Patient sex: M
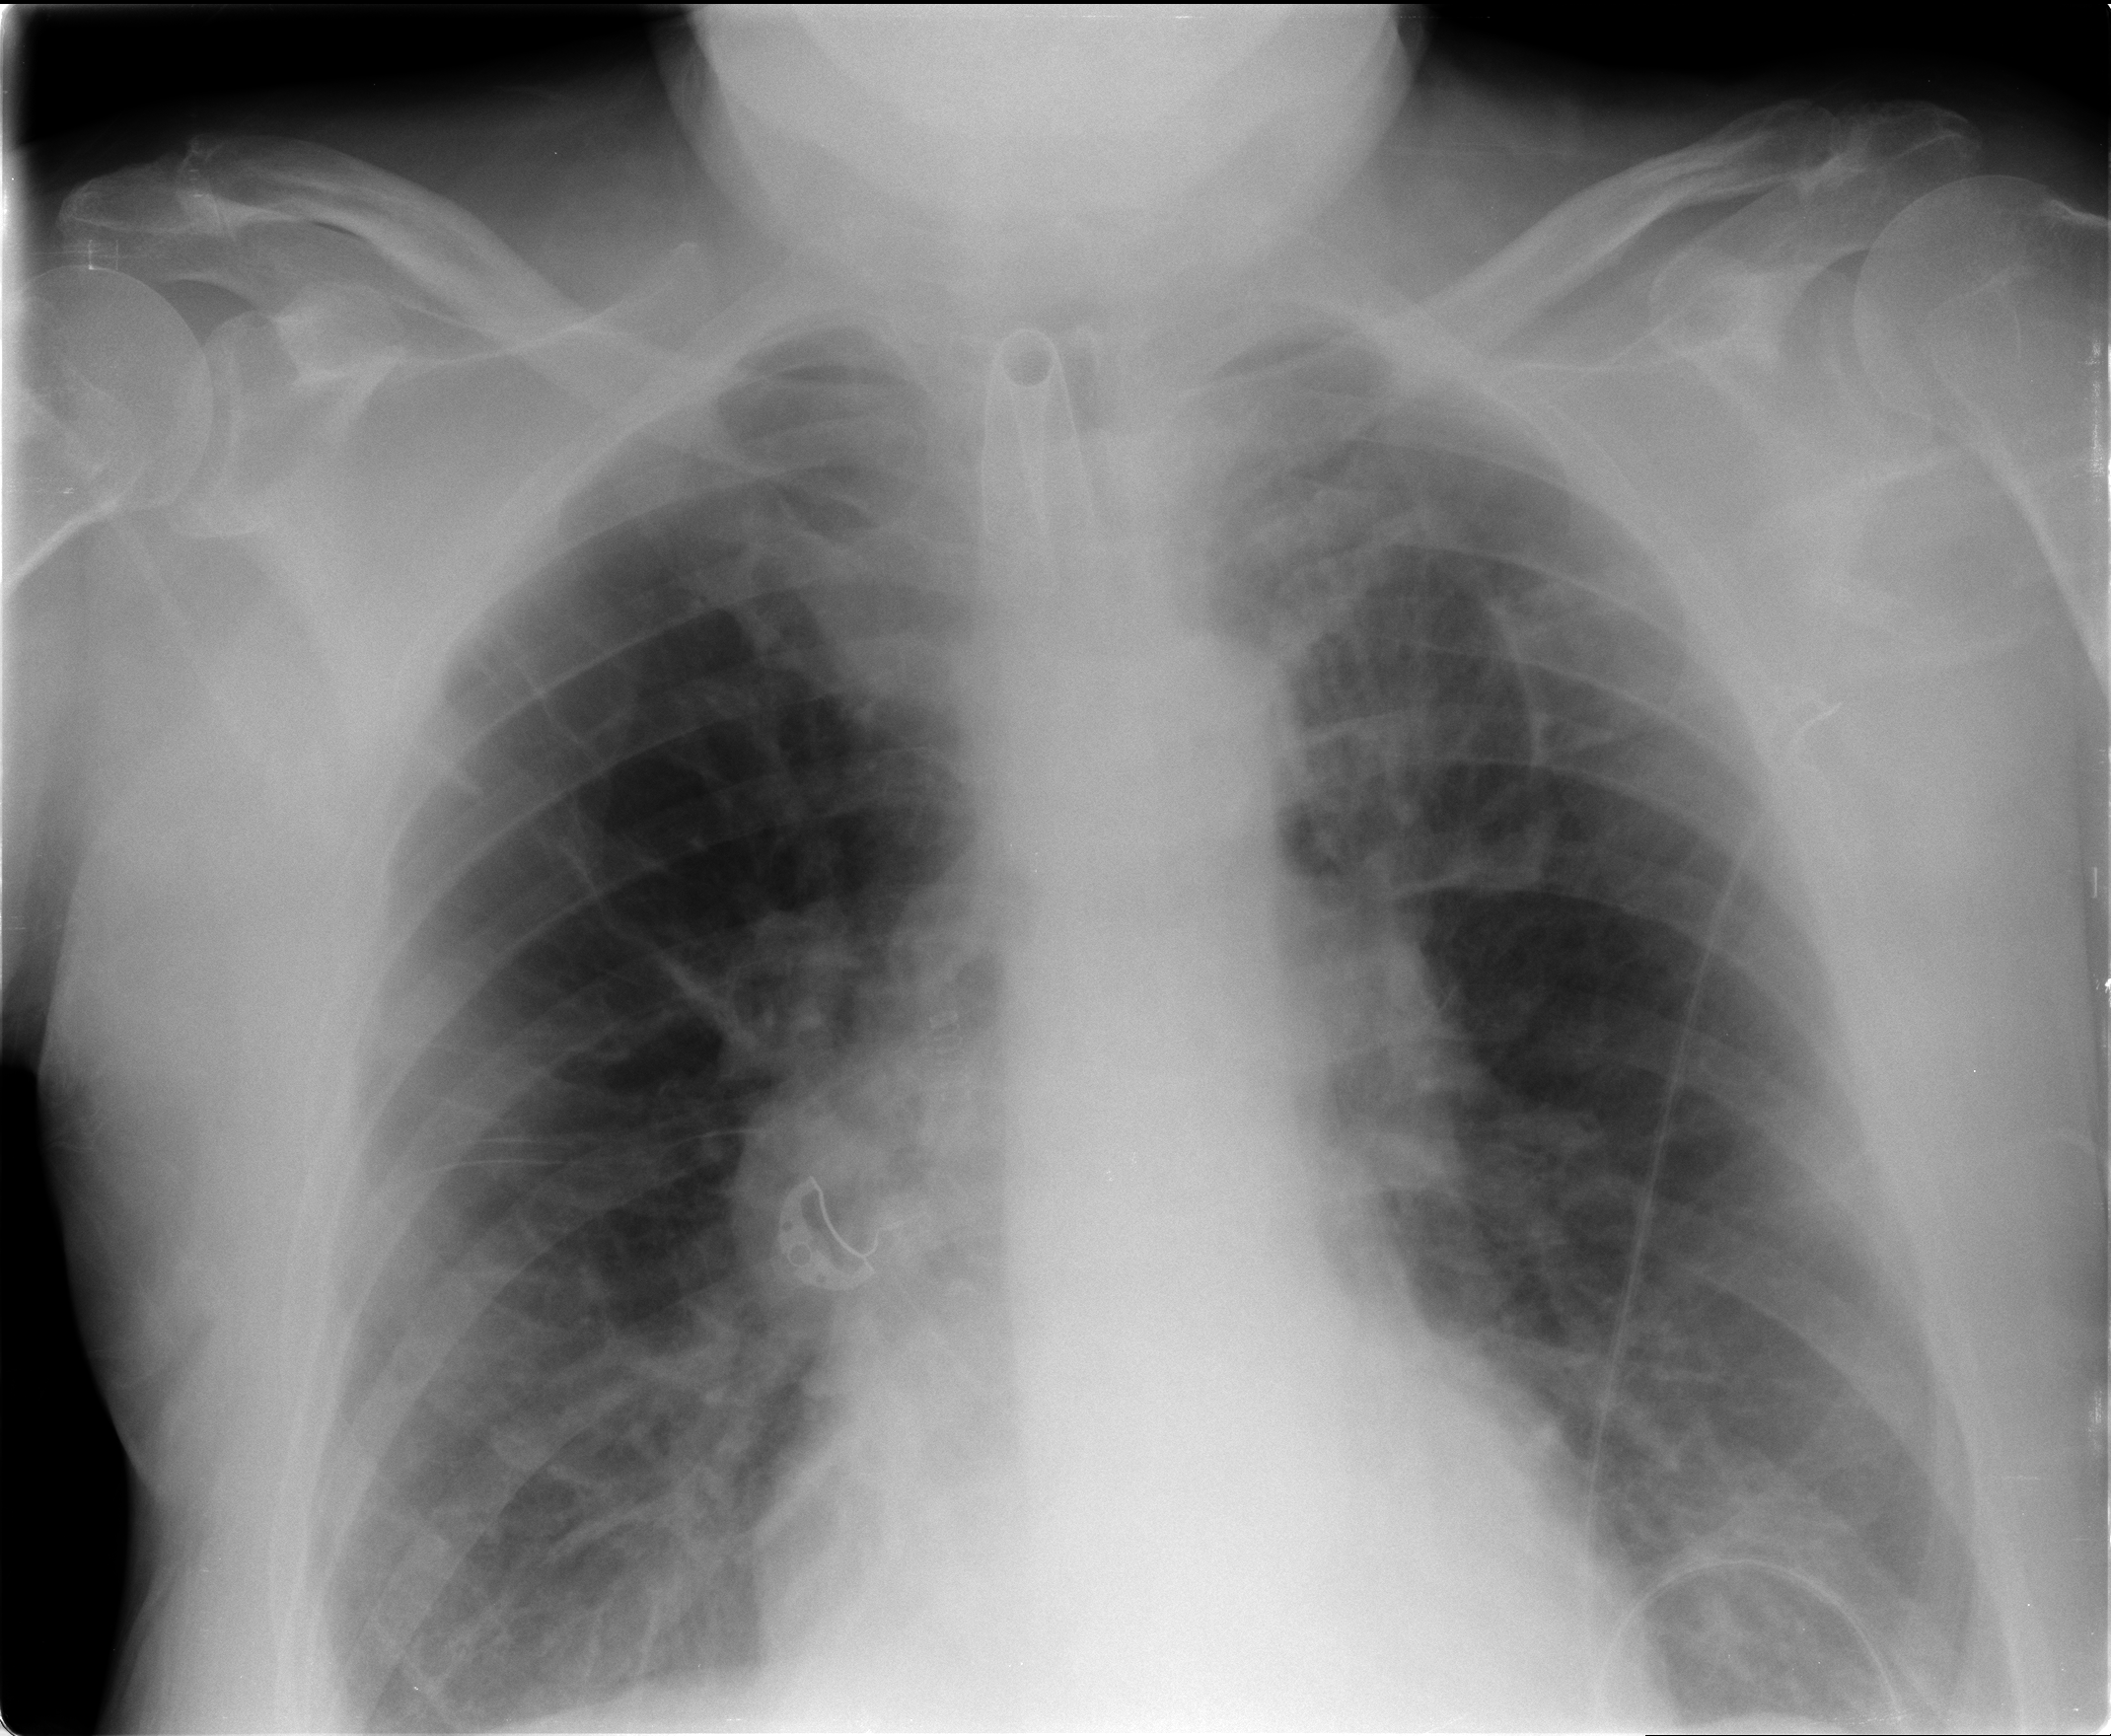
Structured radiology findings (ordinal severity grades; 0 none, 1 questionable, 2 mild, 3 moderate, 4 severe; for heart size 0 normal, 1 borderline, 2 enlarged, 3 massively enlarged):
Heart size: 0
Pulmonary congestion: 0
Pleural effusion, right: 0
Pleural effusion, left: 0
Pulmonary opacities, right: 0
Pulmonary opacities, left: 0
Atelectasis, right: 1
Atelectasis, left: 1